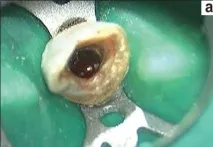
Snapshots taken under the dental operating microscope at x8 magnification;. Bleeding present at the apical exit of the foramen.
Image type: medical_photograph (other_medical_photograph)